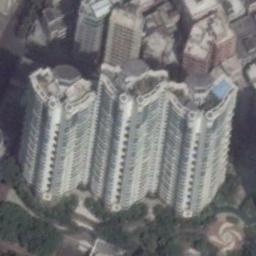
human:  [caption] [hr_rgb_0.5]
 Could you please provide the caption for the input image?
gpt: The commercial area is consist of many tall buildings .

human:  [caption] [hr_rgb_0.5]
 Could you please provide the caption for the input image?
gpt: A commercial area with some connected buildings is surrounded by some trees .

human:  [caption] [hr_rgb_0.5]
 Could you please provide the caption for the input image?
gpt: There are several tall buildings and lawns and several roads and many trees in a commercial area .

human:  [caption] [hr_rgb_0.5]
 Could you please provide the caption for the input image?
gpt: There is a row of trees at the top .

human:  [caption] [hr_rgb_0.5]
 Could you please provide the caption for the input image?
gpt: There are three buildings with white walls side by side on a commercial area .